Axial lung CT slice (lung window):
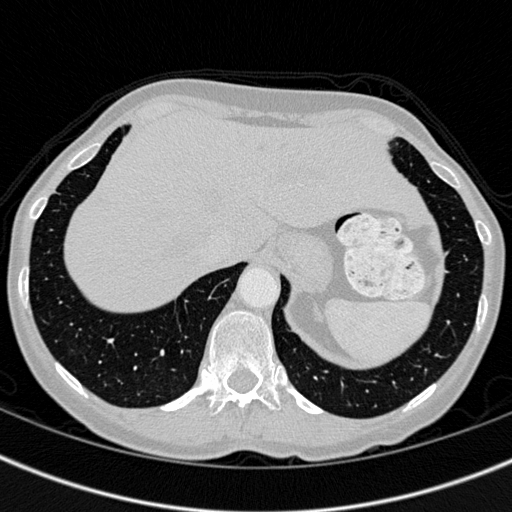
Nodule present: no